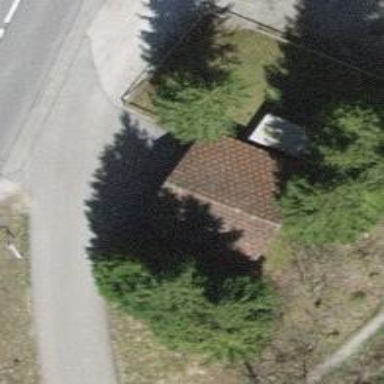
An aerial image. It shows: Shed.